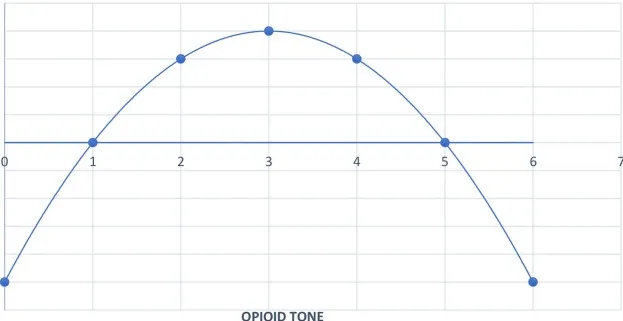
Neurobiological systems engineering model of the relationship of pain, pleasure and opioid tone.
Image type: chart (chart)